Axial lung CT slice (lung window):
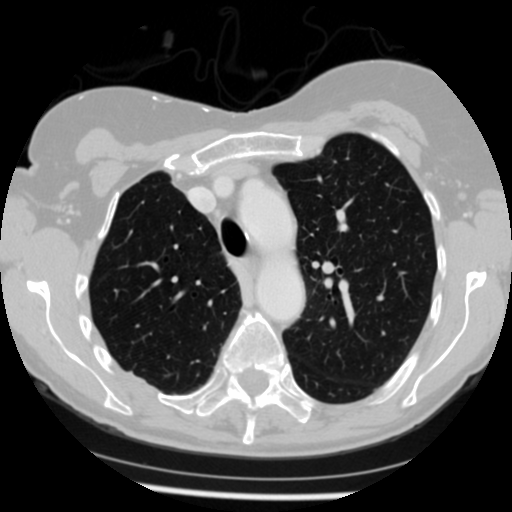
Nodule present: no